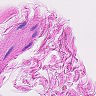
Metastatic tissue present: no